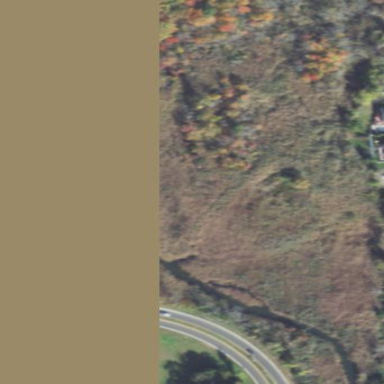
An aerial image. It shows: Beautiful wet meadow natural wetland.